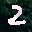
Label: 2